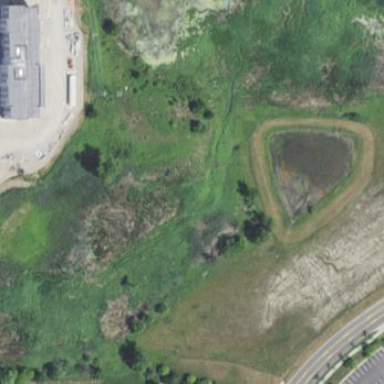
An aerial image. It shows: Marshy wetland area.